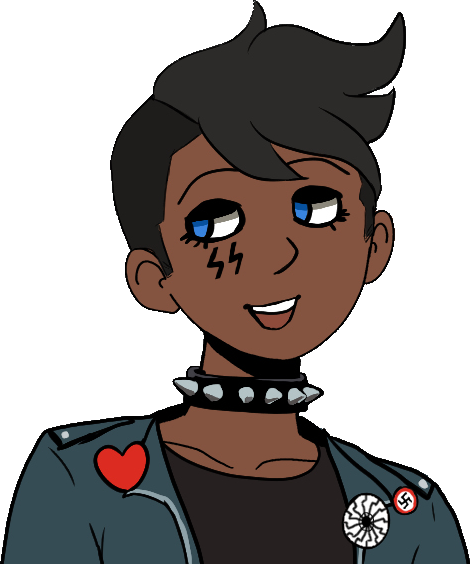
Label: 5_Ashbie_and_Enbie_Girl